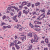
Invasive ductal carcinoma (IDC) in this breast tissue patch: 0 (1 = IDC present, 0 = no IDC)